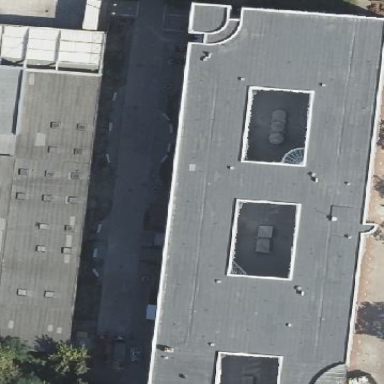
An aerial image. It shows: Part of building.